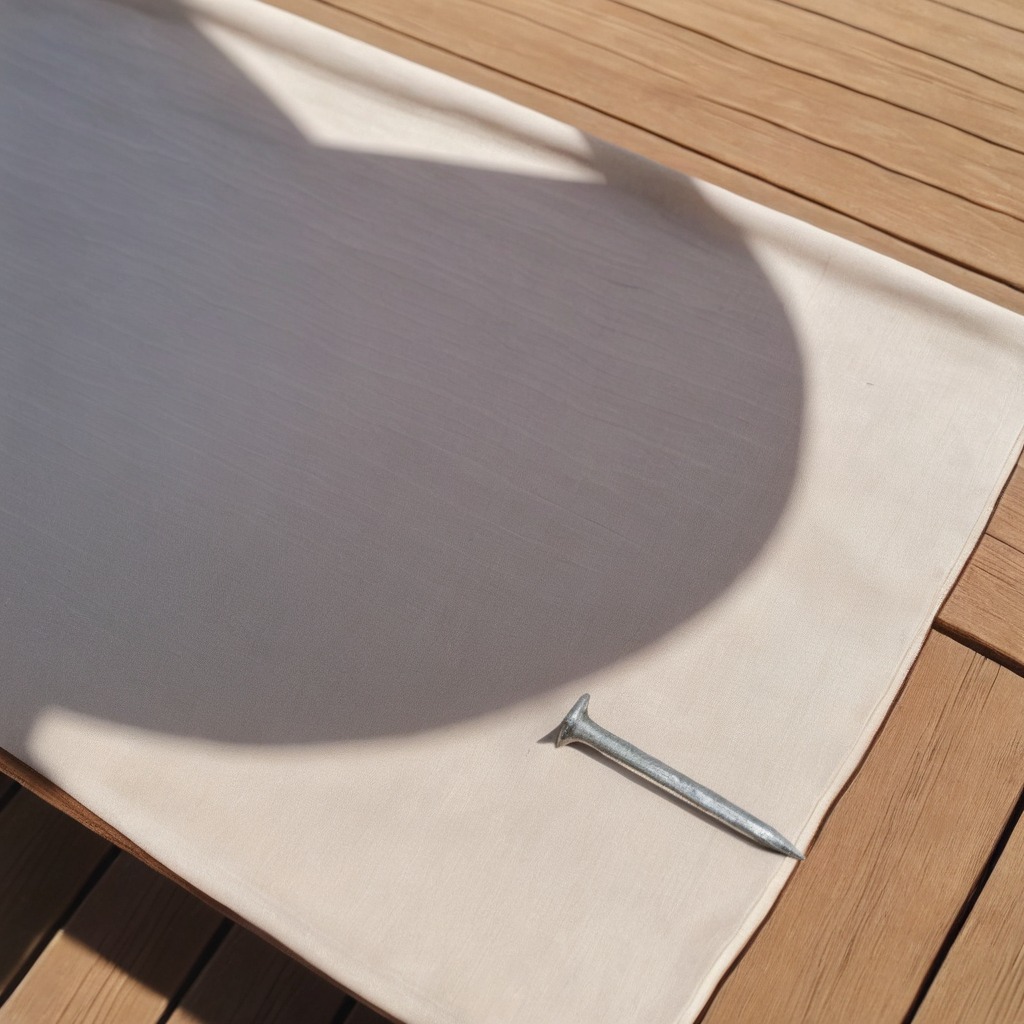
An iron nail lies on the wooden table.